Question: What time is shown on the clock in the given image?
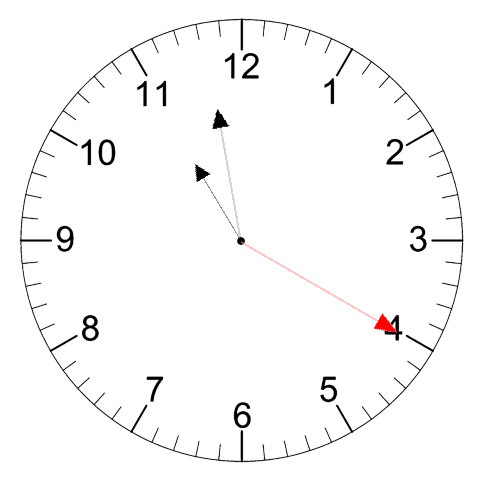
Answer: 10:58:20